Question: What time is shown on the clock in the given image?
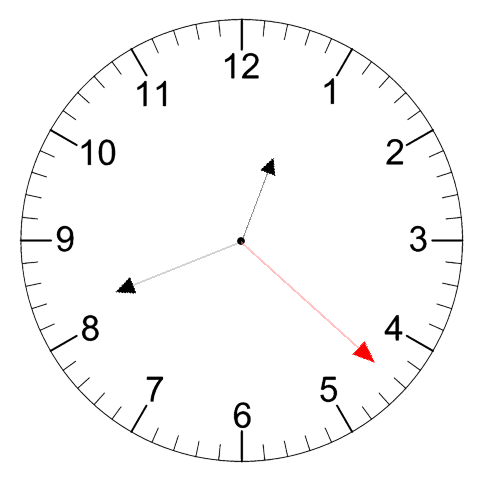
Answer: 12:41:22